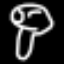
Label: mushroom